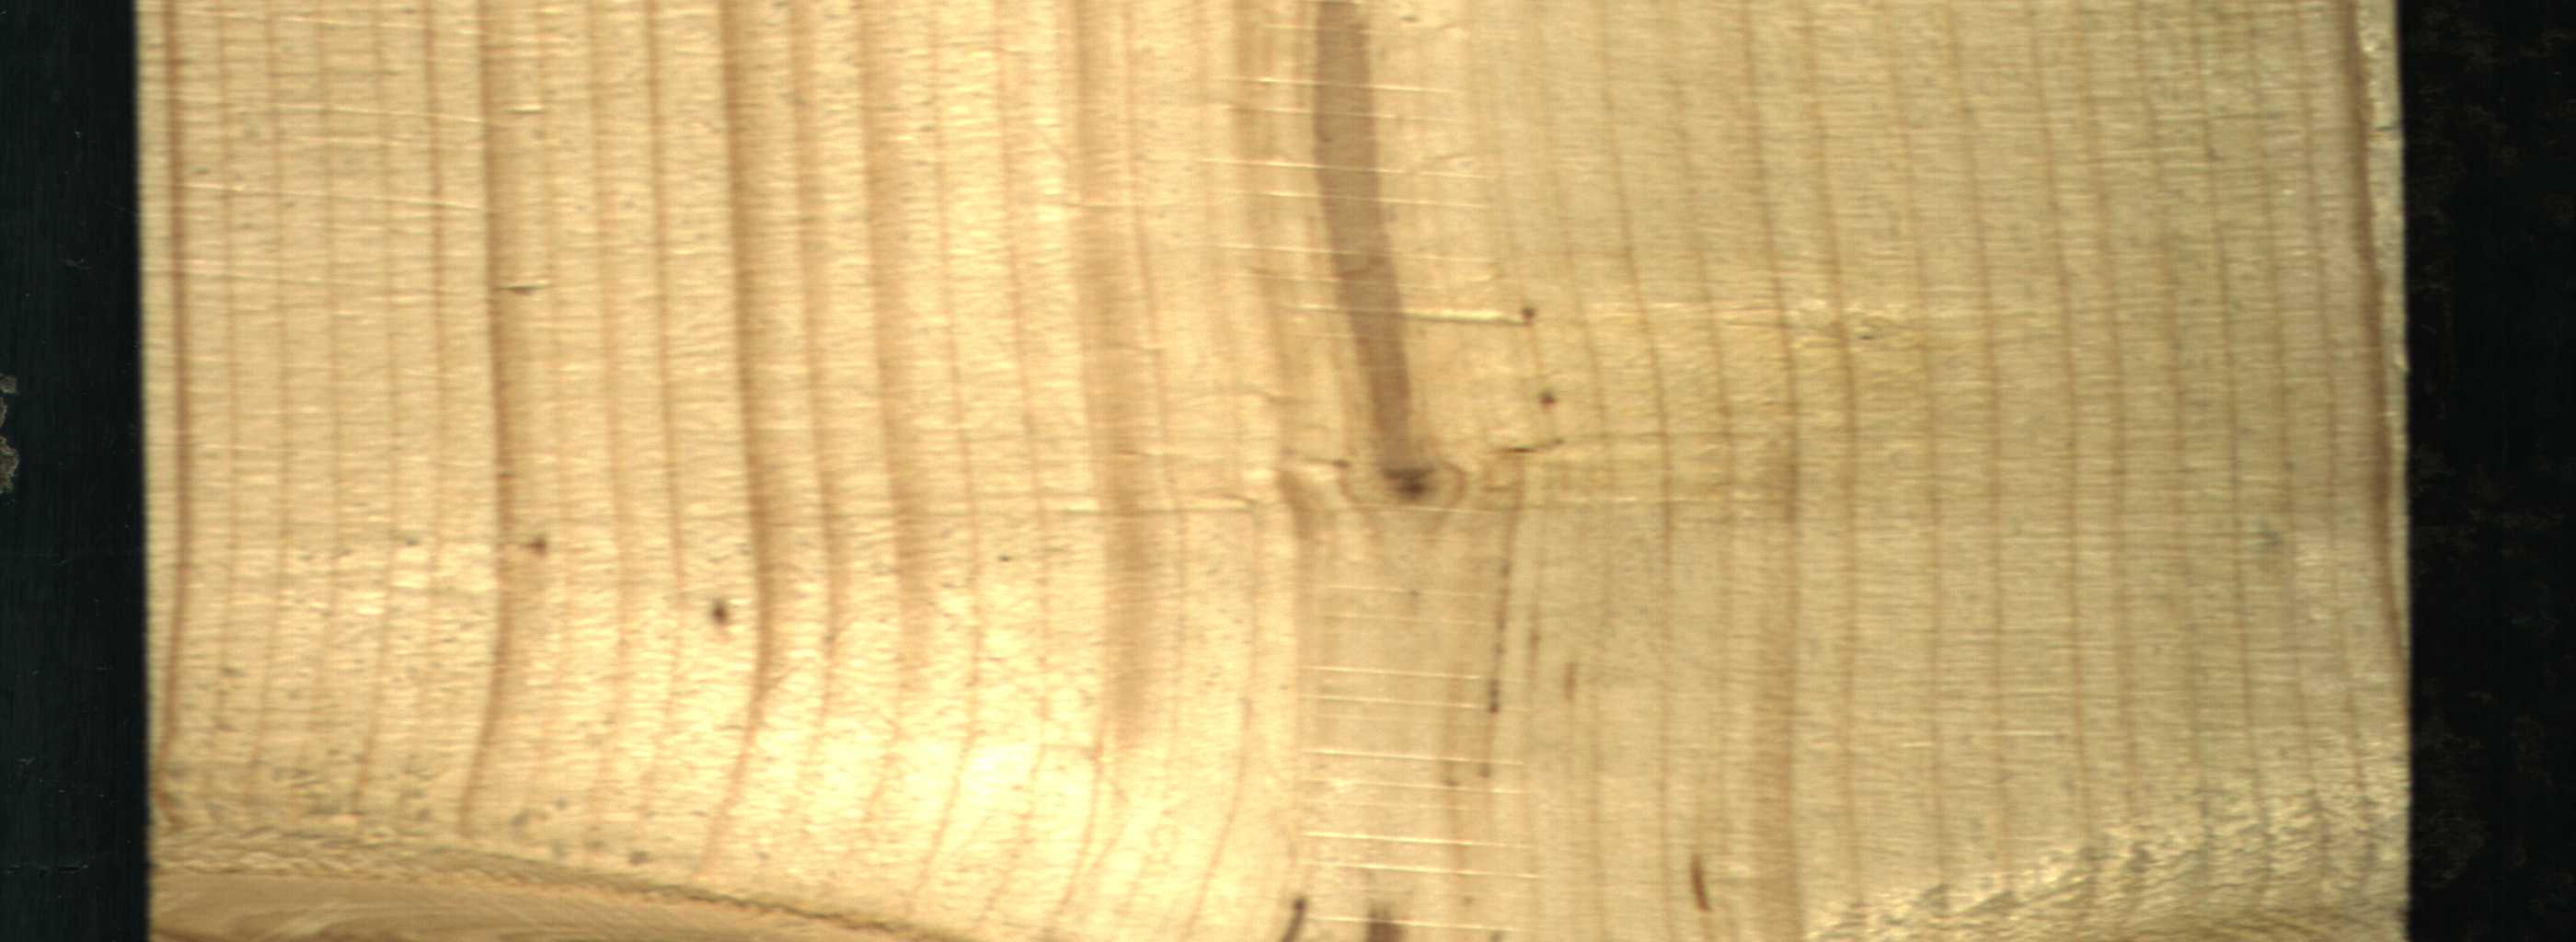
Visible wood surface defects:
Marrow
Live_Knot
Live_Knot